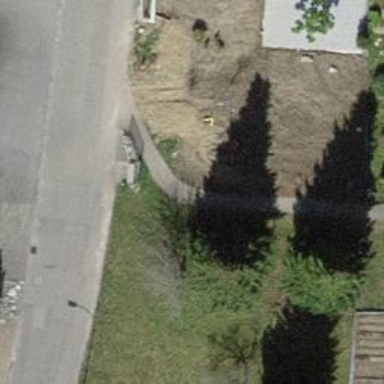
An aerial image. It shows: Paved footway.